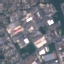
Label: Industrial